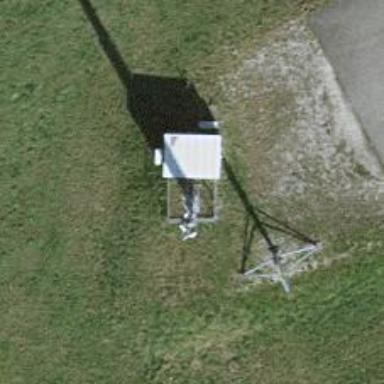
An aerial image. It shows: Communication mast tower.